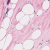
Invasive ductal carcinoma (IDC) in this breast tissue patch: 1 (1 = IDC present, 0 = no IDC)